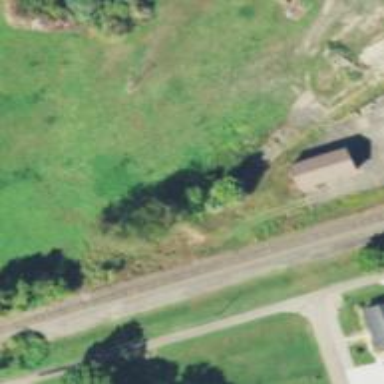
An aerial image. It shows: Abandoned spur railway.